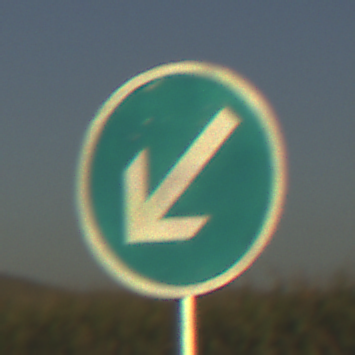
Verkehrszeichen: VorgeschriebeneVorbeifahrtLinks
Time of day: SunriseSunset
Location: Outdoor (RoadRail)
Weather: Clear
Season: NotSpecified
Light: Natural